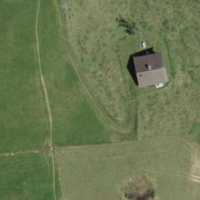
EUNIS habitat code: 23
Species observed at this site:
Vicia sepium